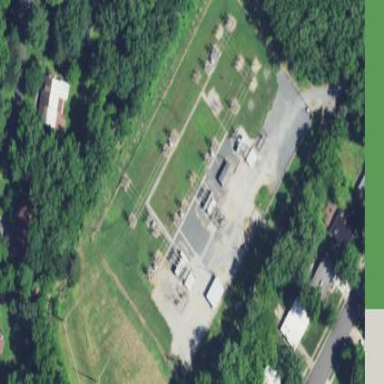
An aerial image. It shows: Power substation.